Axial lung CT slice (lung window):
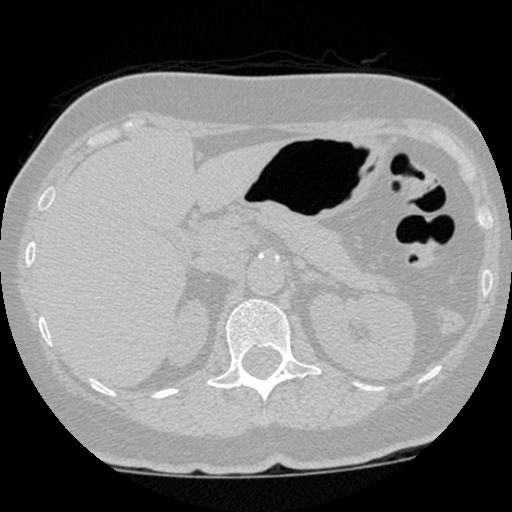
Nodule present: no